Question: I want to create a tableview that has some round subview as UIView. I set the UIView's layer.cornerRadius and clipsToBounds. But some views are not round. Who can help me to solve this problem or give me some advice?
My code:
'''
- (UITableViewCell *)tableView:(UITableView *)tableView cellForRowAtIndexPath:(NSIndexPath *)indexPath{
static NSString * settCellID = @"settingCellID";
UITableViewCell * cell = [tableView dequeueReusableCellWithIdentifier:settCellID];
if (!cell) {
cell = [[UITableViewCell alloc] initWithStyle:UITableViewCellStyleDefault reuseIdentifier:settCellID];
UIView * view = [[UIView alloc] initWithFrame:CGRectMake(100, 10, 20, 20)];
view.layer.cornerRadius = 10;
view.clipsToBounds = 1;
view.layer.rasterizationScale = [UIScreen mainScreen].scale;
view.layer.shouldRasterize = 1;
view.backgroundColor = [UIColor blueColor];
[cell.contentView addSubview:view];
}
return cell;
}
'''
result:

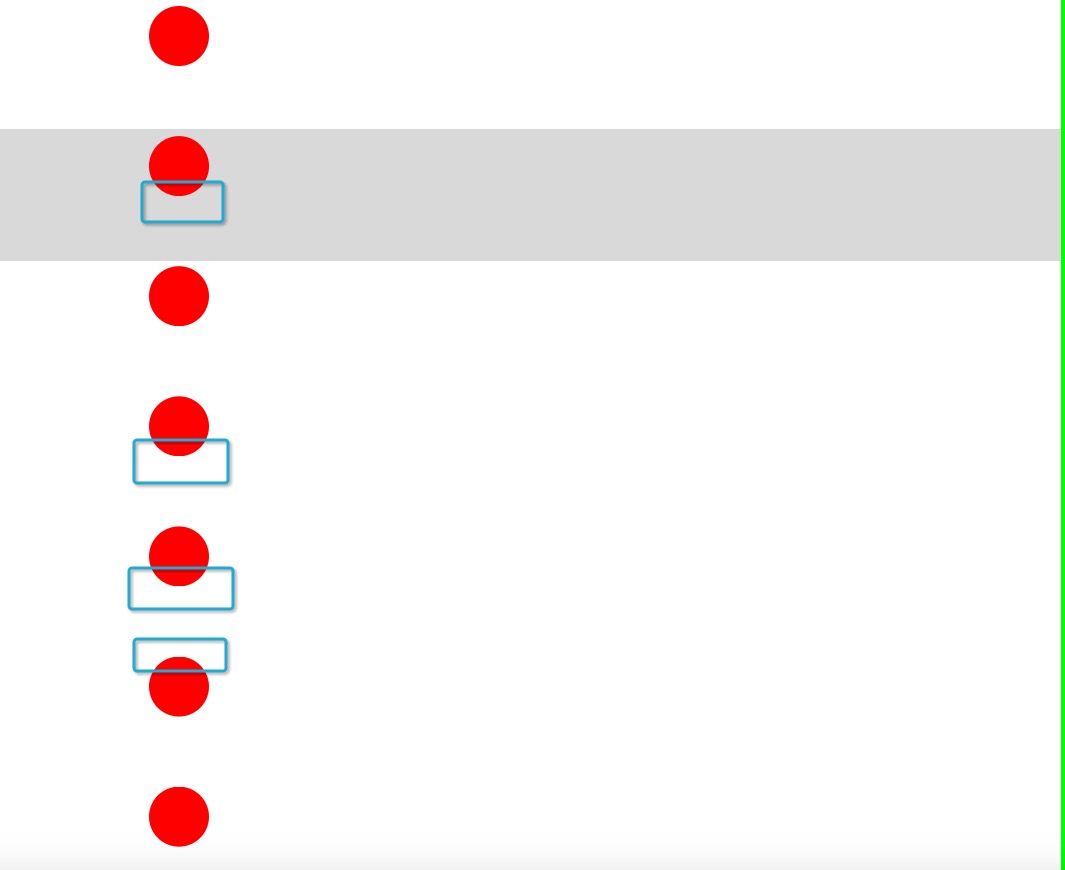
Answer: You Will Try it With Create a Custom Cell Class, and create your view not a programmatically its create using storyboard. and set property of view in custom cell class. then implement above code but a little changes here i have mention it.
'''
static NSString * settCellID = @"settingCellID";
'CustomClassName' * cell = (CustomClassName*)[tableView dequeueReusableCellWithIdentifier:settCellID];
cell.viewPropertyName.layer.cornerRadius = 10;
cell.viewPropertyName.clipsToBounds = YES;
cell.viewPropertyName.maskToBounds =YES;
cell.viewPropertyName.backgroundColor = [UIColor blueColor];
'''